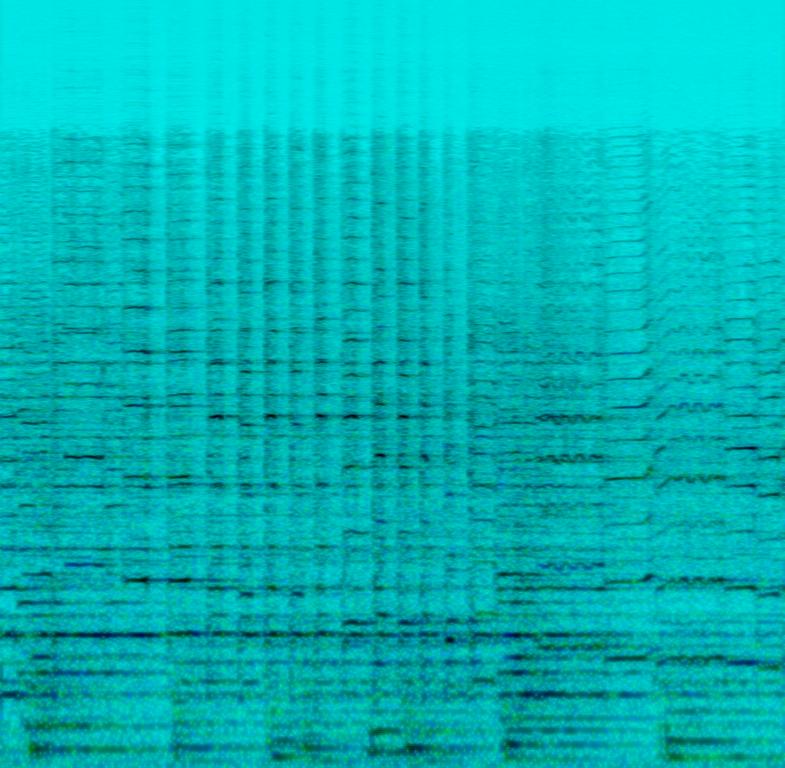
This is a live performance of a classical music piece. There is an orchestra performing the piece with a violin lead playing the main melody. The atmosphere is sentimental and heart-touching. This piece could be playing in the background at a classy restaurant.